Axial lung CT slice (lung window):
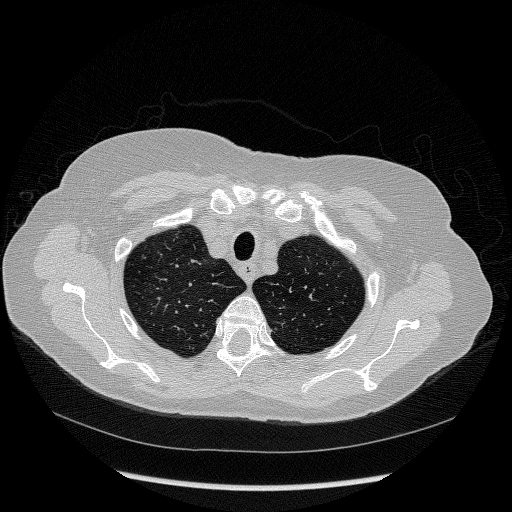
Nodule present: no